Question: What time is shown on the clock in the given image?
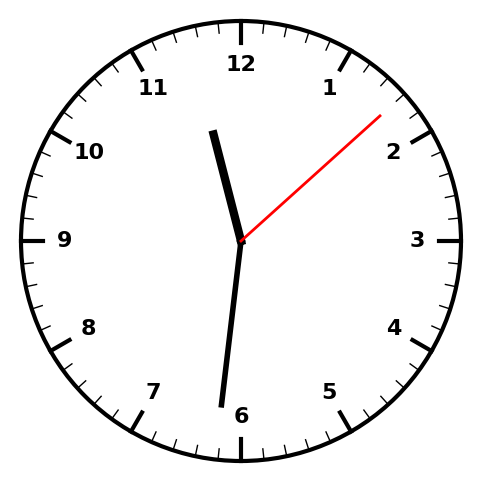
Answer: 11:31:08